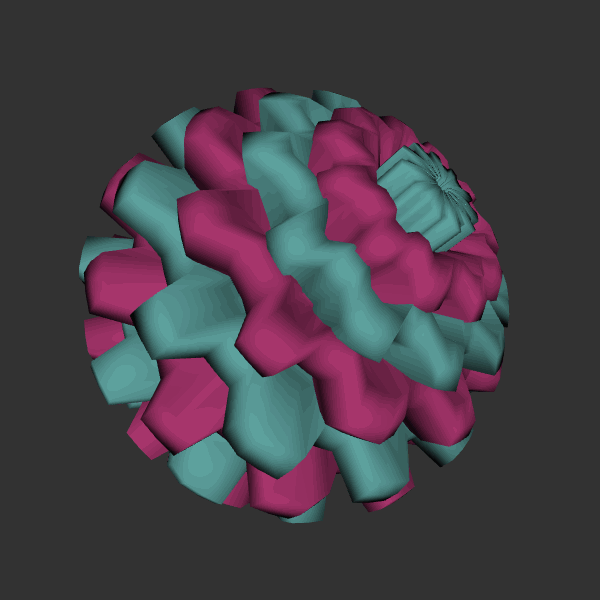
Background: dark